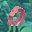
Label: 0